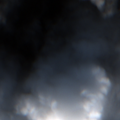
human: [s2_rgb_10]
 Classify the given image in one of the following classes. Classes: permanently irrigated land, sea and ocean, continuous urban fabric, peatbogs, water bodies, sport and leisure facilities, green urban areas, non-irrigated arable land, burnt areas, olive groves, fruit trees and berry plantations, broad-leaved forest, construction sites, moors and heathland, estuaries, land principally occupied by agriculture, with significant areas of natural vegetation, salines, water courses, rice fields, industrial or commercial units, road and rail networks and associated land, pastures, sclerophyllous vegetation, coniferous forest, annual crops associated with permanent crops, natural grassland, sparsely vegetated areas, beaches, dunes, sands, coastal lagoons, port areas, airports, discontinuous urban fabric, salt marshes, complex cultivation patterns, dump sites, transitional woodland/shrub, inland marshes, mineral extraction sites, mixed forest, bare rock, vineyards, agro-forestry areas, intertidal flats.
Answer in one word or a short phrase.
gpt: peatbogs